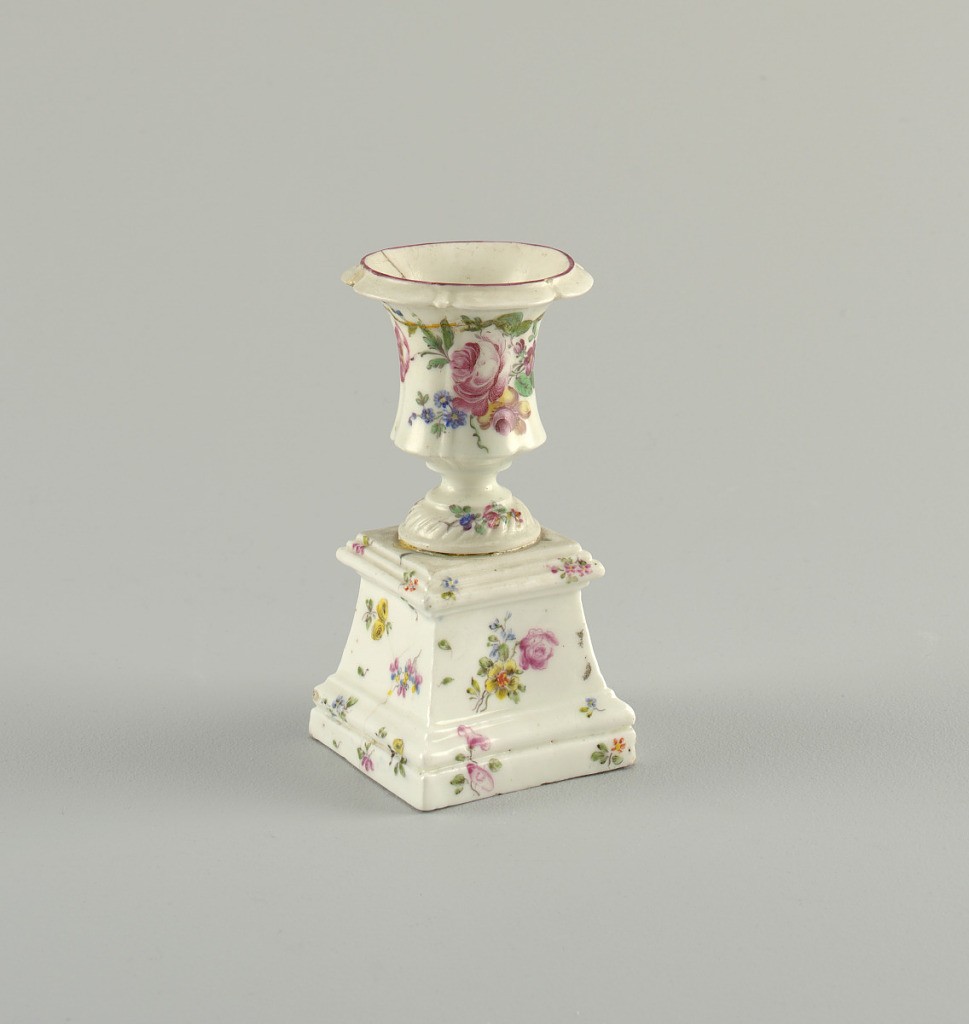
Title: Miniature Vase on Pedestal (One of a Pair)
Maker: Mennecy Porcelain Manufactory, French, active 1735 – 1773
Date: mid-18th century
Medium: soft paste porcelain, vitreous enamel
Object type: vase and pedestal
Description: A, B pair of vases with gadrooned, flaring body on domed base with oblique gadrooning. C, D Square, tapering pedestals with molding at base and upper edge. All four pieces decorated with sprays of flowers in delicate colors. Urns glued to pedestals.